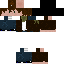
A male human skin with medium skin, wearing brown long hair dressed in a blue hoodie and black pants, featuring a closed mouth.